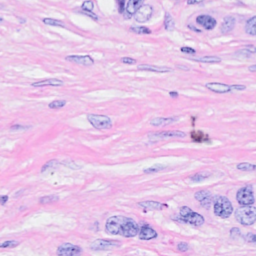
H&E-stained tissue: Breast